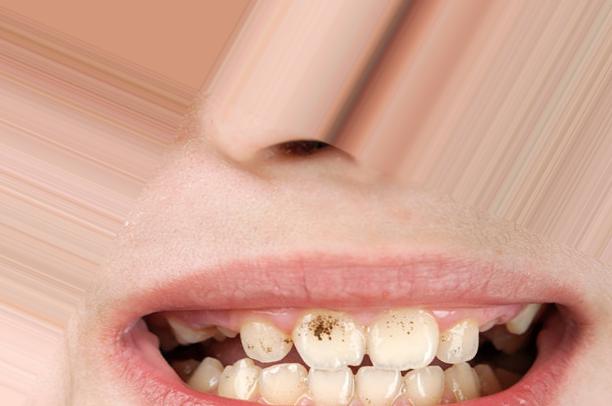
Condition: Tooth Discoloration